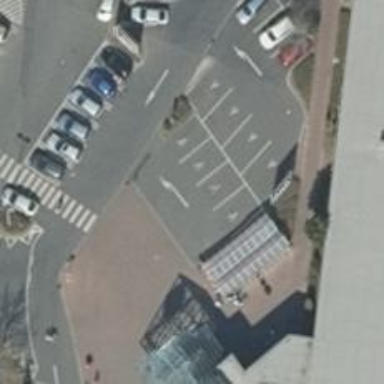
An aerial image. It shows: Parking space is available.